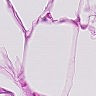
Metastatic tissue present: no